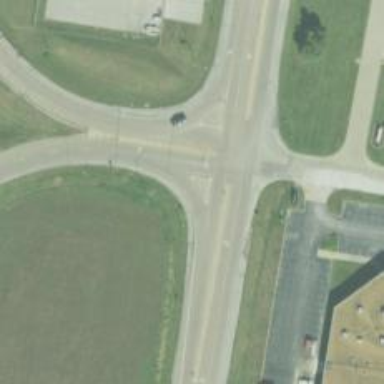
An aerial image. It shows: Asphalt road with primary link designation.